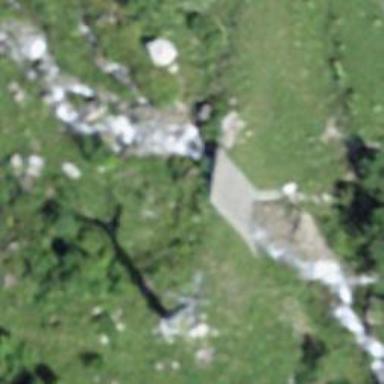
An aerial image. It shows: Culvert tunnel.